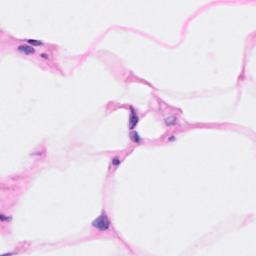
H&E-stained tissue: Breast